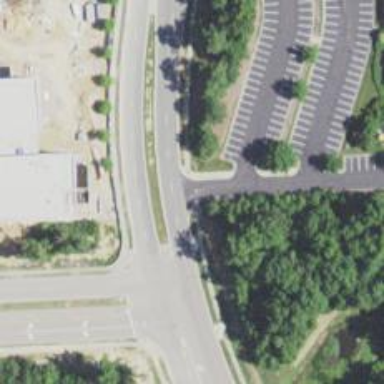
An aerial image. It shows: Unmarked crossing on footway.